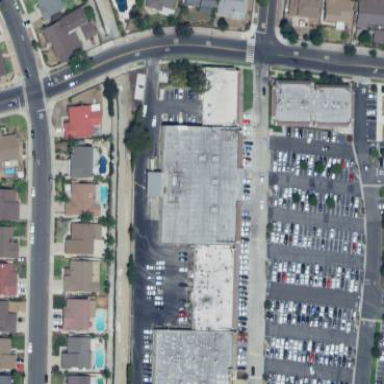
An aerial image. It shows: Retail building.